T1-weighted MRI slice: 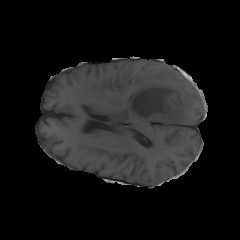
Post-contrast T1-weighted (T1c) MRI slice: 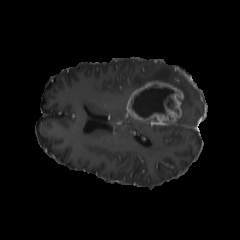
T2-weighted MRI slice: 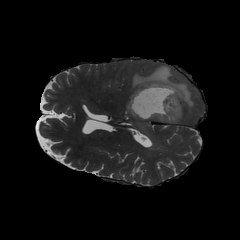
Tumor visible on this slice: yes